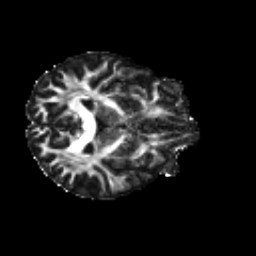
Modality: FA
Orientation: axial
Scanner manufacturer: siemens
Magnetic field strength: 3 T
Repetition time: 4.16 s
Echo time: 0.0806 s